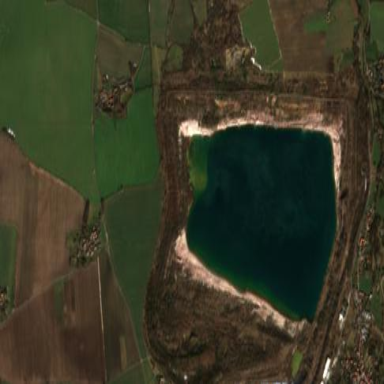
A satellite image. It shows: Quarry lake with natural water.